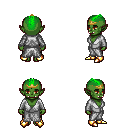
a pixel art fantasy rpg character, female body template, orc, green skin, white robe, gold greaves, green short mohawk hairstyle, gold tiara, gold boots, four views (front, back, left, right), 2x2 character sprite sheet, small pixel art, hard edges, no anti-aliasing